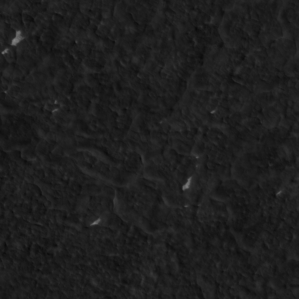
Label: non_frost